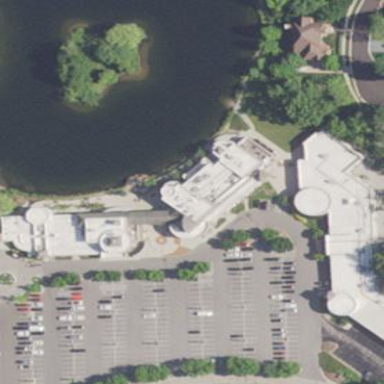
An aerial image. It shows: Retail building.